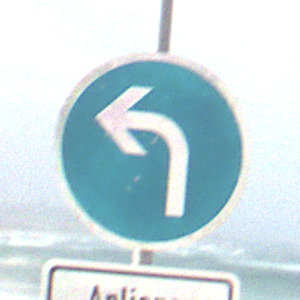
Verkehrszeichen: VorgeschriebeneFahrtrichtungLinks
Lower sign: PersonengruppenFrei2
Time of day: MorningAfternoon
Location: Outdoor (Suburban)
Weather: PartlyCloudy
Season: NotSpecified
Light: Natural